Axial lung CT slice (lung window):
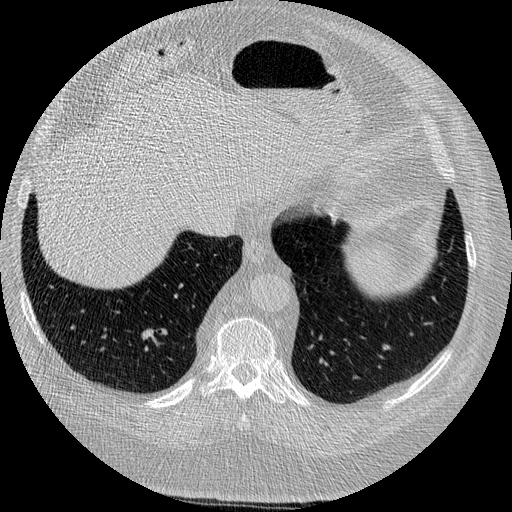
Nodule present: no